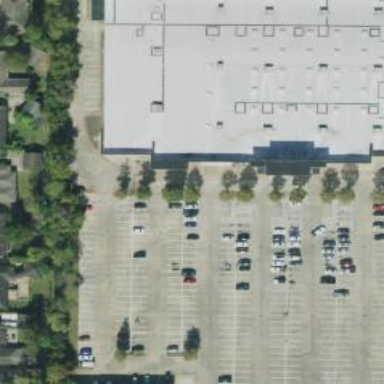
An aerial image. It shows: Parking space is available.